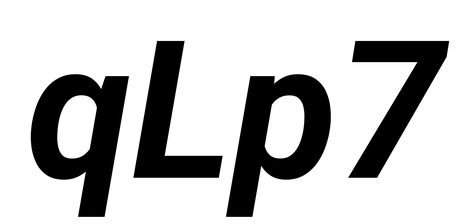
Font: Roboto-Italic_Bold_Italic